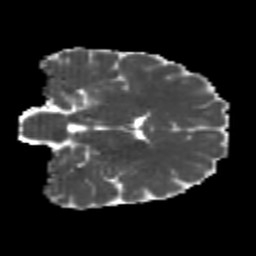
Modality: MD
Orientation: coronal
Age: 25
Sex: male
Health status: healthy
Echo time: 0.074 s